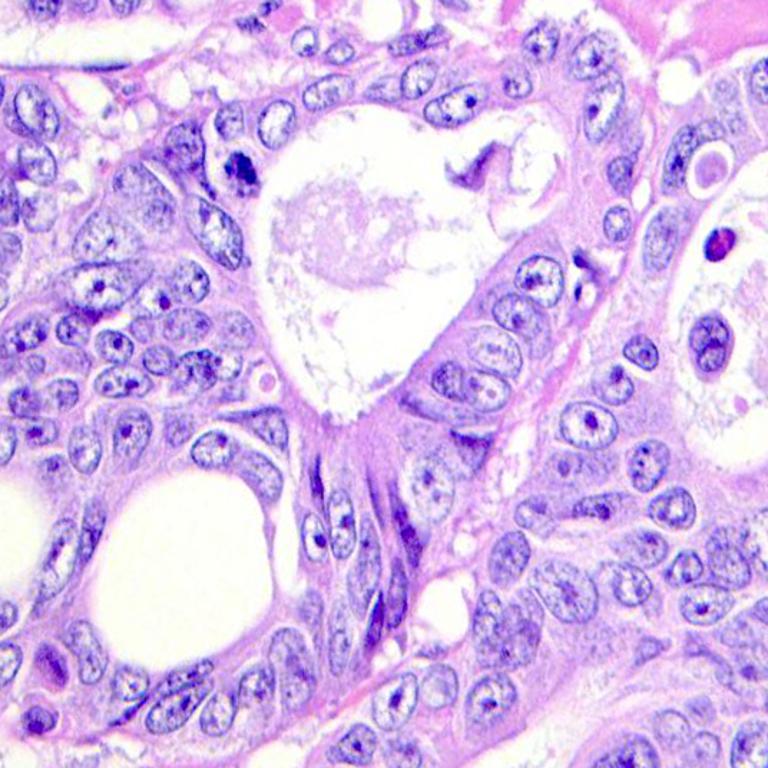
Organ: colon
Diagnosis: adenocarcinomas